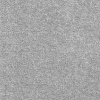
Atmospheric dust classification: dusty